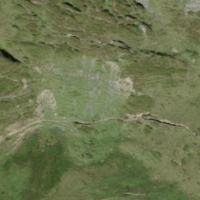
EUNIS habitat code: 23
Species observed at this site:
Marmota marmota